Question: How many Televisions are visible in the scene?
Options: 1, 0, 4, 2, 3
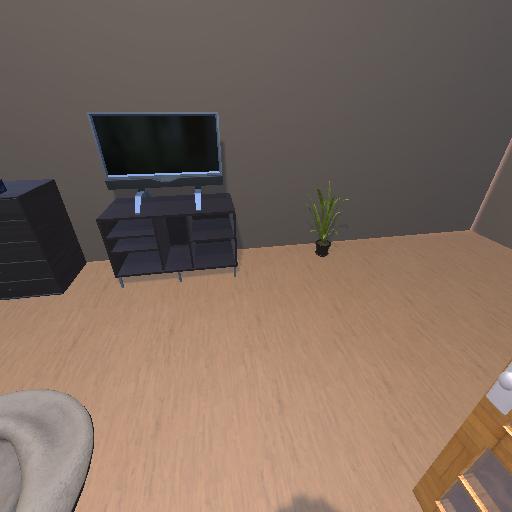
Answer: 1